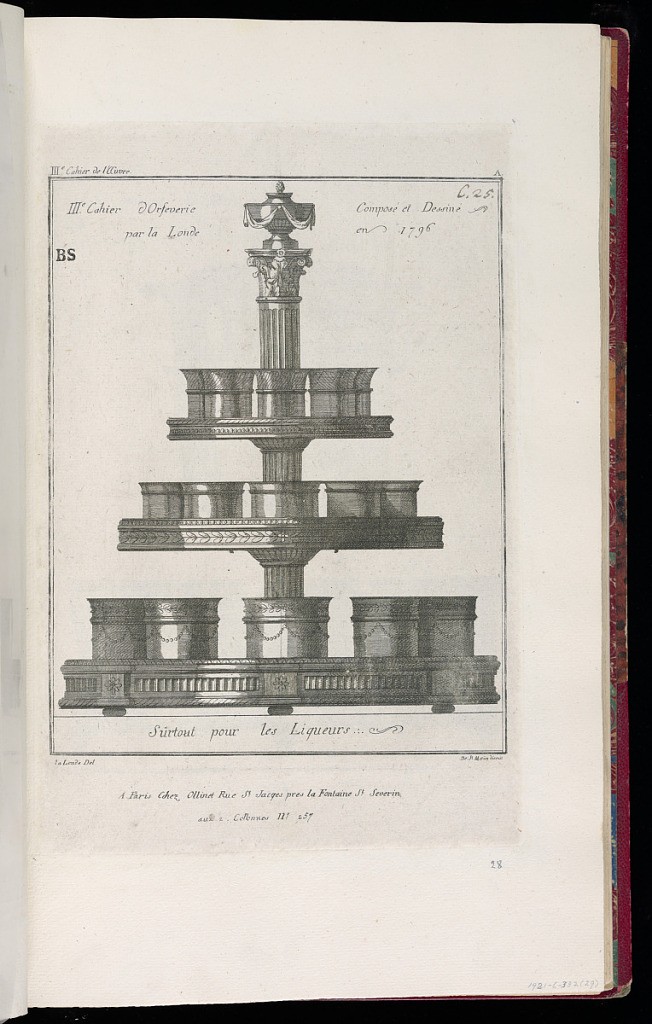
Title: Surtout pour les Liqueurs
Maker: Richard de Lalonde, French, active 1780–96
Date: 1796
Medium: Etching on off-white laid paper
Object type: Print
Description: A three-tiered centerpiece around a fluted column with a Corinthian capital topped by a draped urn. The tiered platters support small cups for liqueurs. The plate is signed and lettered.